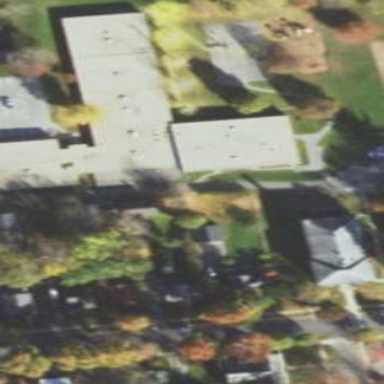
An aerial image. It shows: School building.